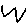
Label: zigzag